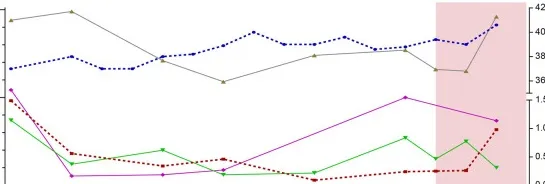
Timeline of the patient's disease course. (A) The patient's treatment course and clinical testing data. Routine blood workup results were shown in the top panel, including neutrophil, hemoglobin, and platelet on the left and white blood cells (WBCs) on the right. The patient's treatment course was shown in the bottom panel.
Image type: pathology (immunostaining)